Question: In this diagram, the green dot is the starting point and the blue dot is the destination. How many different simple paths are there?
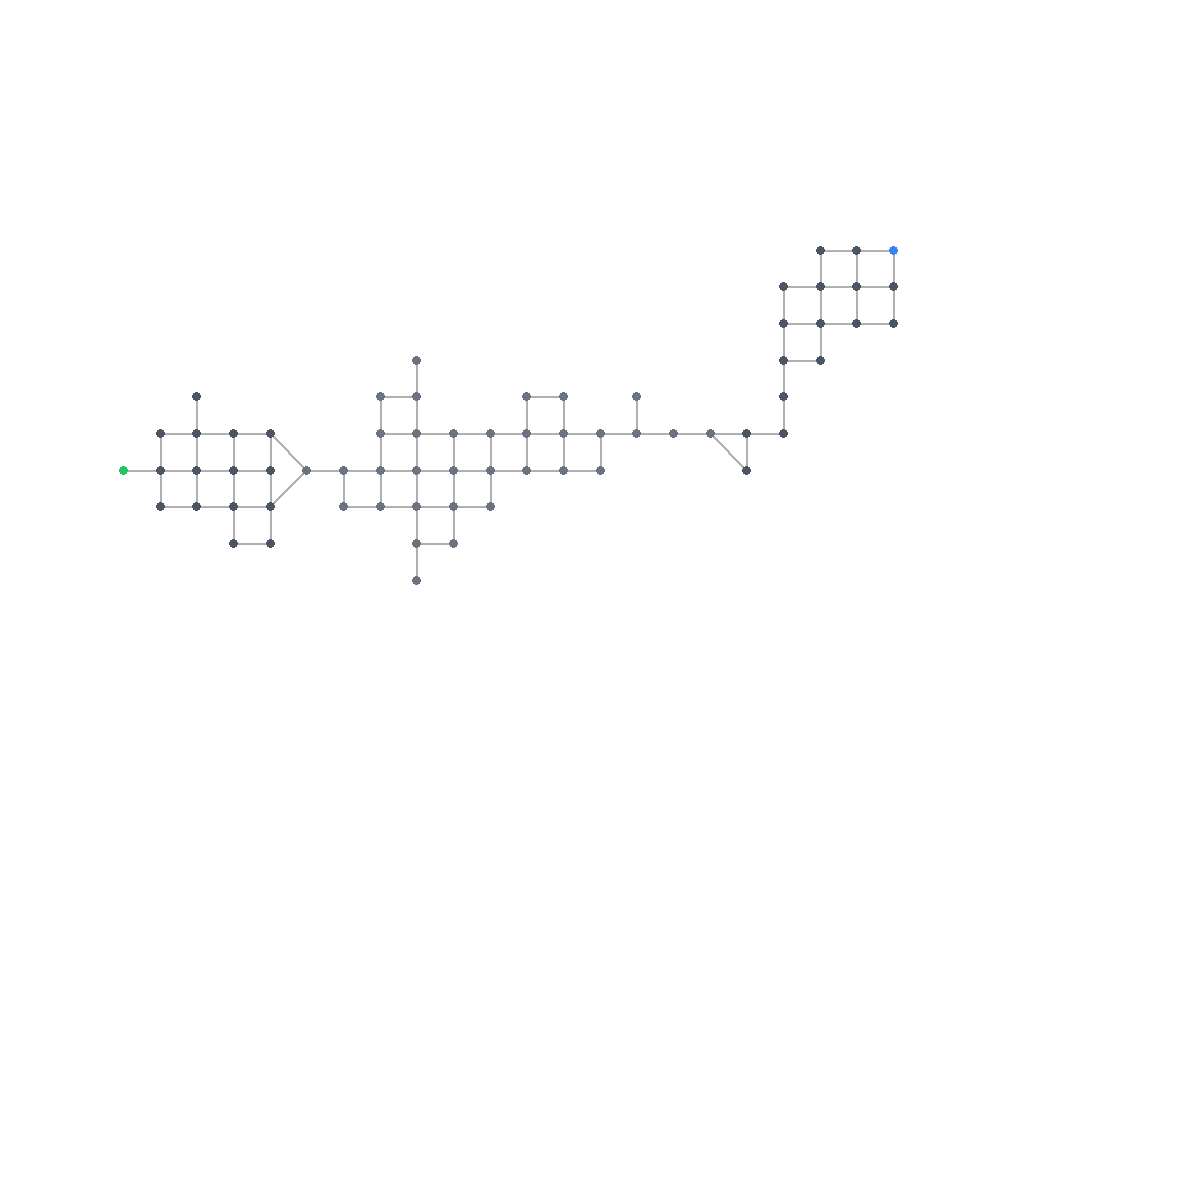
Answer: 11731200